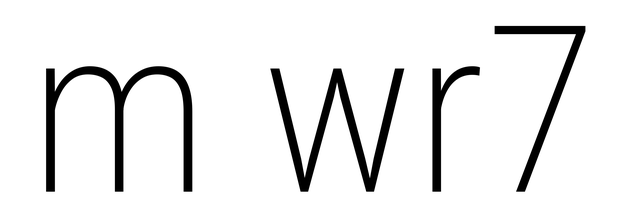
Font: Roboto_Condensed_ExtraLight